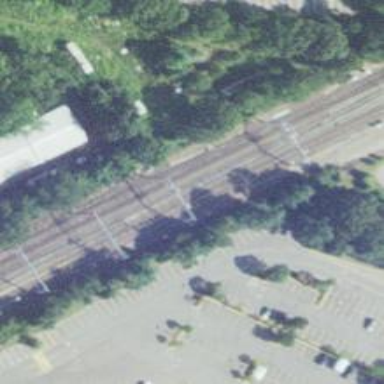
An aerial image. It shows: Continuous rail railway with electrified contact line.